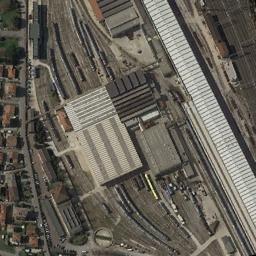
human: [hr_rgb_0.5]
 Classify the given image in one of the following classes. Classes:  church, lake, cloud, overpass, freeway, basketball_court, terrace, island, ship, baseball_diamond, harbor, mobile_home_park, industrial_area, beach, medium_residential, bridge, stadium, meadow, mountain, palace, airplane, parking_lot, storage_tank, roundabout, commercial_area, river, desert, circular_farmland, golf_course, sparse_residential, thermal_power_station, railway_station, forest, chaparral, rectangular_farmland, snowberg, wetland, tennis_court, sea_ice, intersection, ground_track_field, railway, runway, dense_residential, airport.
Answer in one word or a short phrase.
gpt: railway_station